Question: I'm new to programming. I tried to write a program which can write the name and print to 'filename txt'. I can run it but it has some problems.
When I try to input information, sometimes it automatically moves to the next row. I think it is due to the 'gets_s' function but I'm not sure what those problems are.

My code is below:
'''
#include <iostream>
#include <conio.h>
#include <string.h>
struct date
{
int day ,month, year;
};
struct employee
{
int ID;
char name[100];
date birthdate;
char address[20];
char rank[20];
int money;
};
void Inputinformation(char *filename)
{
char s[20];
FILE *fp;
errno_t err;
err = fopen_s(&fp,filename, "ab");
employee nv;
std::cout<<"
Input information of an employee:
";
std::cout<<" Input ID : ";
std::cin >> nv.ID;
fflush(stdin);
std::cout<<" Input name : ";
gets_s(s);
gets_s(nv.name);
std::cout<<" Input birthdate (Day Month Year ) : ";
std::cin >> nv.birthdate.day >> nv.birthdate.month>> nv.birthdate.year;
fflush(stdin);
std::cout<<" Input address: ";
gets_s(s);
gets_s(nv.address);
std::cout<<" Input rank : ";
gets_s(s);
gets_s(nv.rank);
std::cout<<" Money : ";
std::cin >> nv.money;
fwrite(&nv, sizeof(nv), 1, fp);
fclose(fp);
}
void Show(char *filename)
{
employee nv;
FILE *fp;
errno_t err;
err = fopen_s(&fp,filename, "rb");
std::cout<< "ID:", "NAME:", "BIRTHDATE", "ADDRESS:", "RANK:", "MONEY:";
do
{
fread(&nv, sizeof(nv), 1, fp);
if (feof(fp))
break;
std::cout<< nv.ID<<nv.name<<nv.birthdate.day<<nv.birthdate.month<< nv.birthdate.year <<nv.address<<nv.rank<<nv.money;
} while (0 == 0);
//Buoc 4 :Close
fclose(fp);
}
//============================================================================
//SHow information of employee
void Show1(employee nv)
{
std::cout << " " << nv.ID<<"
";
std::cout << nv.name<<"
";
std::cout<< nv.birthdate.day<<nv.birthdate.month<<nv.birthdate.year<<"
";
std::cout << nv.address<<"
";
std::cout << nv.rank<<"
";
std::cout << nv.money<<"
";
}
void Findname(char *szName, char *szFilename)
{
employee nv;
int find = 0;
// 1 : file pointer
FILE *fp;
errno_t err;
// 2 : Open file
err = fopen_s(&fp,szFilename, "rb");
if (fp == NULL)
{
std::cout << "
failed to open file!!!";
}
else
{ // 3 : Read contend and show it
do
{
fread(&nv, sizeof(nv), 1, fp);
if (_stricmp(nv.name, szName) == 0)
{
std::cout<< "ID: NAME: BIRTHDATE: ADDRESS: RANK: MONEY:";
Show1(nv);
find = 1;
break;
}
} while (!feof(fp));
//Buoc 4 :Close
fclose(fp);
}
if (find == 0)
printf("cant find this employee !!!");
}
//===========================================================
void main()
{
char filename[100] = "fool.txt";
int i, n;
int pick;
employee dsnv[100];
//Menu
do
{
std::cout << "
*********************************************";
std::cout << "
* 1.Input info of new employee *";
std::cout << "
* 2. Print the list *";
std::cout << "
* 3. Find the name of employee *";
std::cout << "
* 4. Arrange the list by name *";
std::cout << "
* 5. Exit *";
std::cout << "
*********************************************";
std::cout << "
What do you choose ?(1->5)";
std::cin >> pick;
switch (pick)
{
case 1:
std::cout << "
Input n=";
std::cin >> n;
for (i = 0; i < n; i++)
Inputinformation(filename);
break;
case 2:
Show(filename);
break;
case 3:
char nameofemployee[100];
std::cout << "\Input name:";
fflush(stdin);
gets_s(nameofemployee);
Findname(nameofemployee, filename);
break;
case 4:
break;
case 5:
break;
}
} while (0 == 0);
}
'''
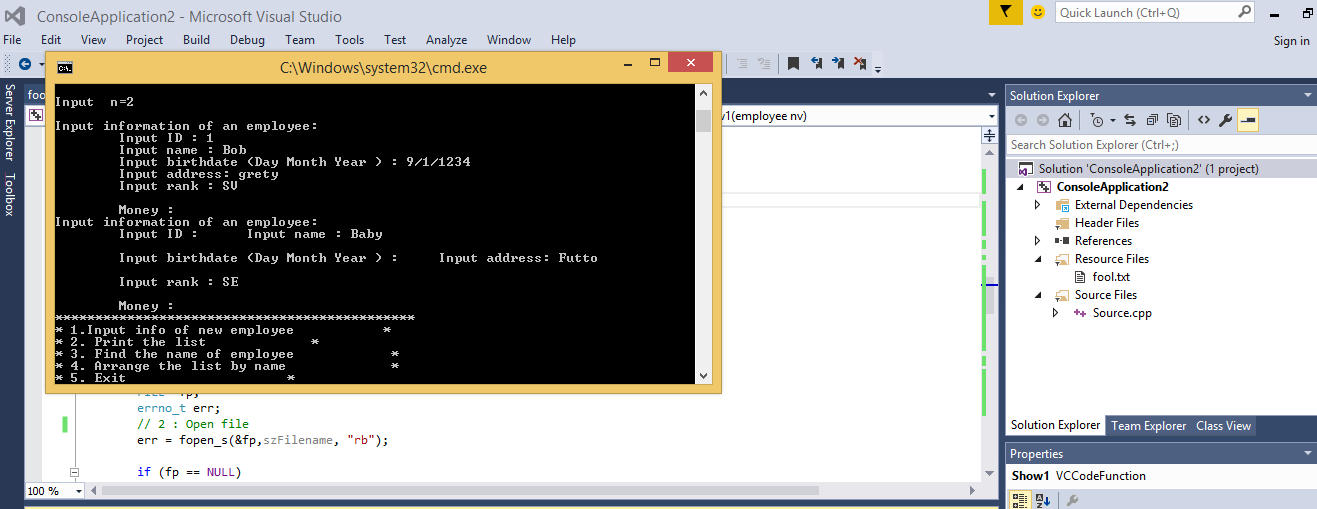
Answer: use 'fflush(stdin)' before 'gets_s()' ... It will clear the input stream, and 'gets_s()' will be called. The reason 'gets_s()' is skipping is that some data rests in the input stream from previous input, and that is filling up the 'gets_s()', causing the 'gets_s()' to skip and take the leftover data in input stream as input.